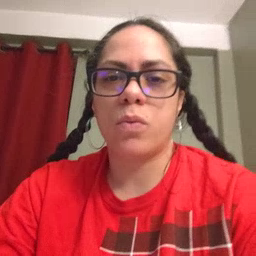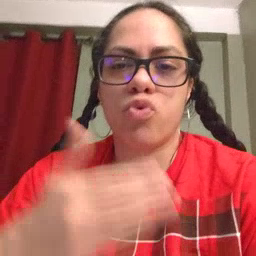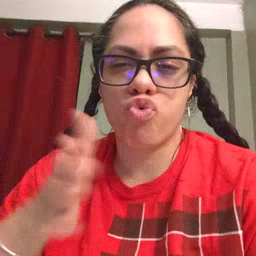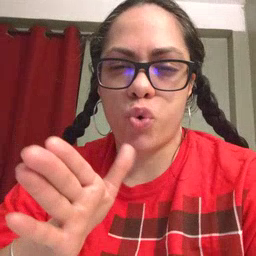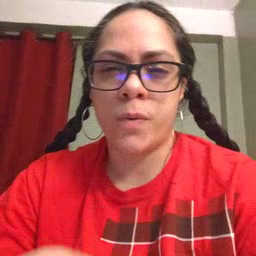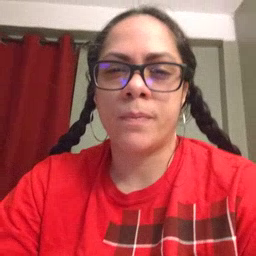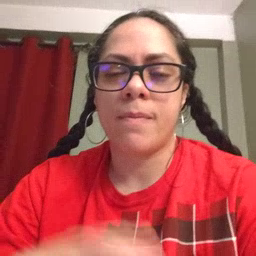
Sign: room